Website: macys
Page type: account-dashboard
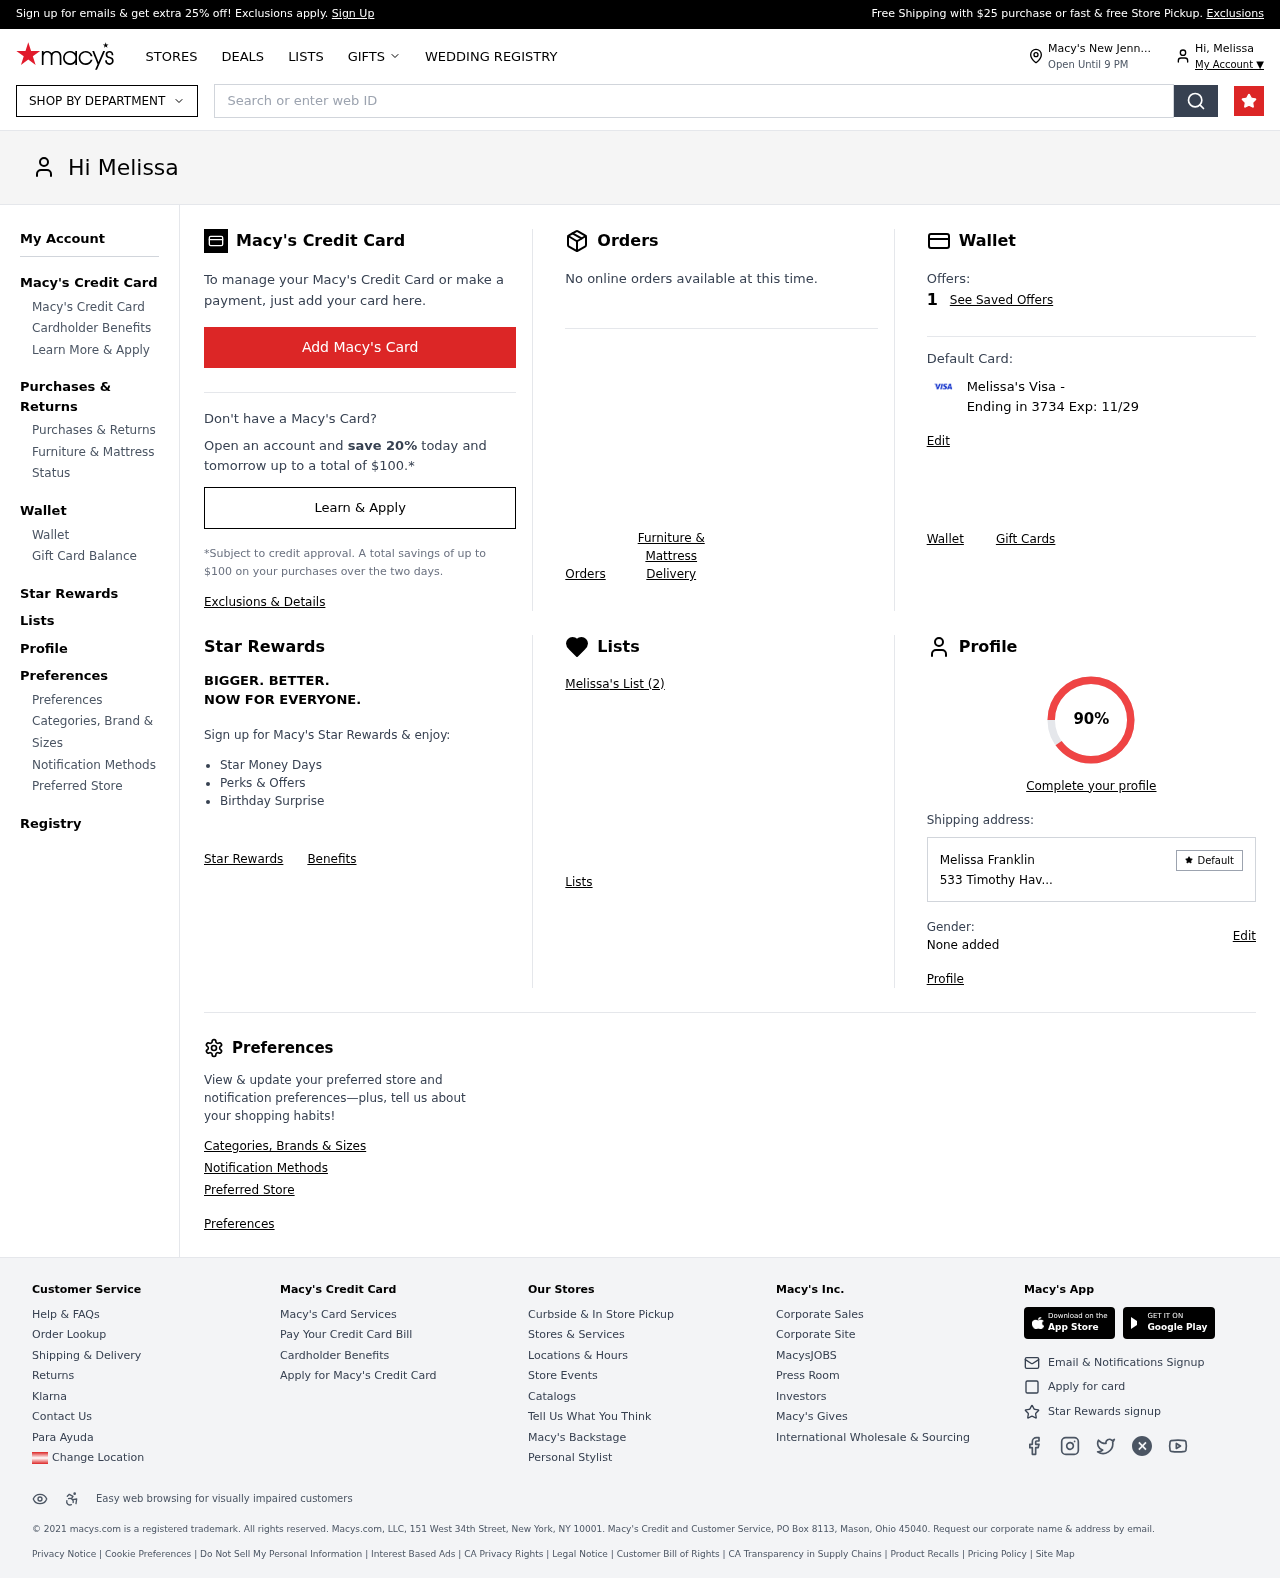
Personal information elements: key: PII_CARD_LAST4
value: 3734
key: PII_CARD_TYPE
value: Visa
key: PII_CITY
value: New Jenn
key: PII_FIRSTNAME
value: Melissa
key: PII_FULLNAME
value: Melissa Franklin
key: PII_STREET
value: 533 Timothy Hav
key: PII_CARD_EXPIRY
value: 11/29
Search elements: key: HEADER_SEARCH
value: Search or enter web ID